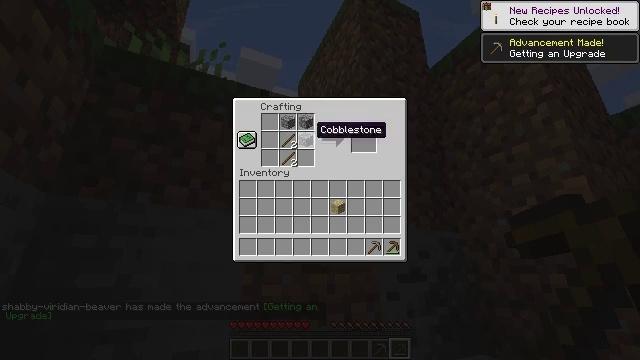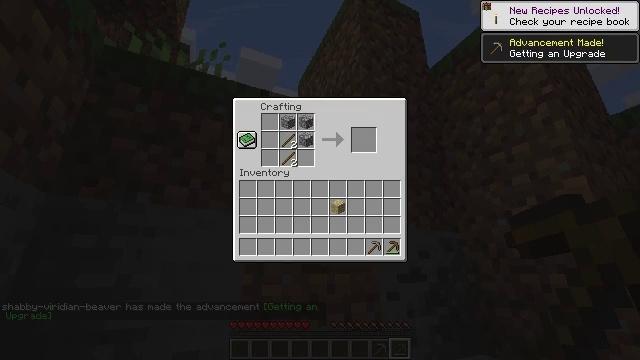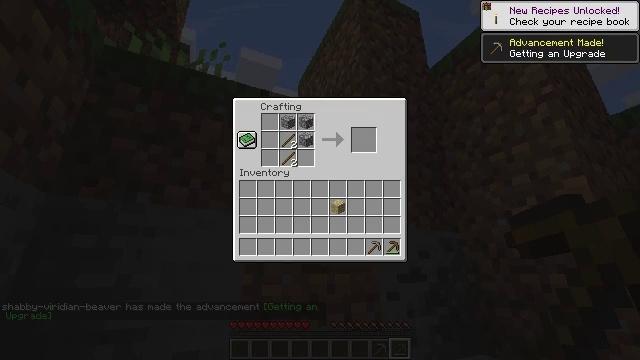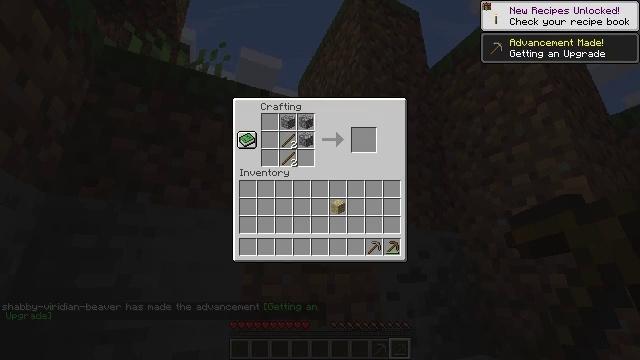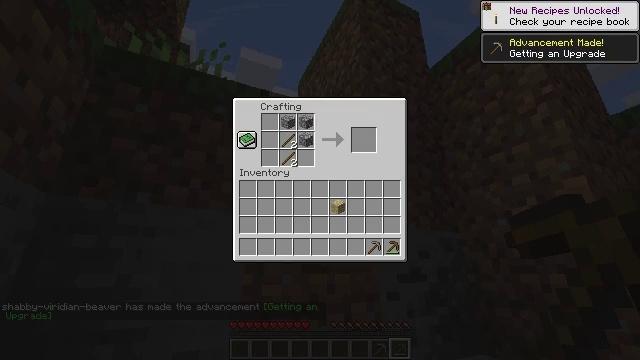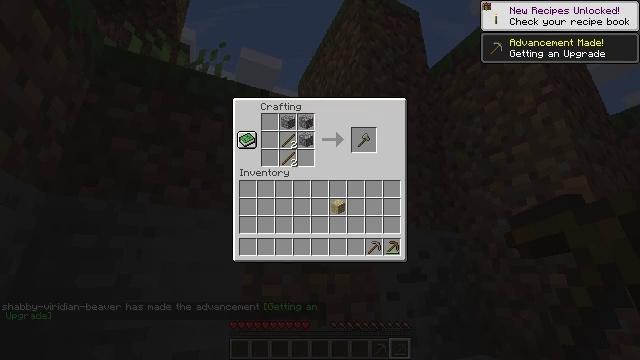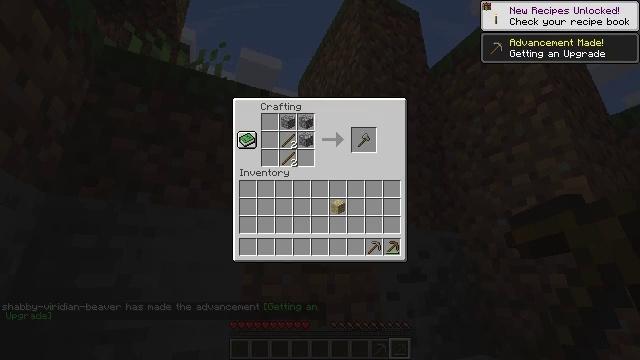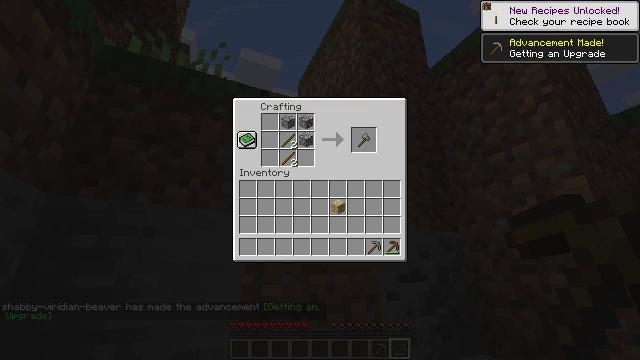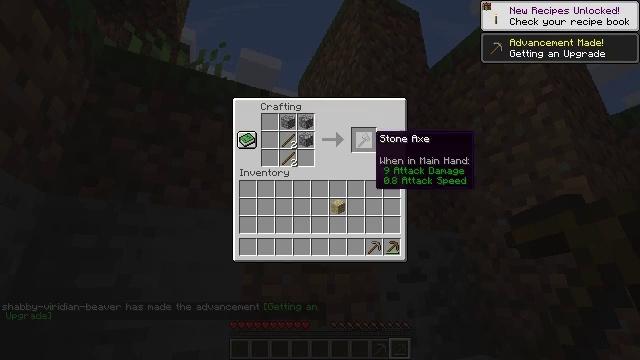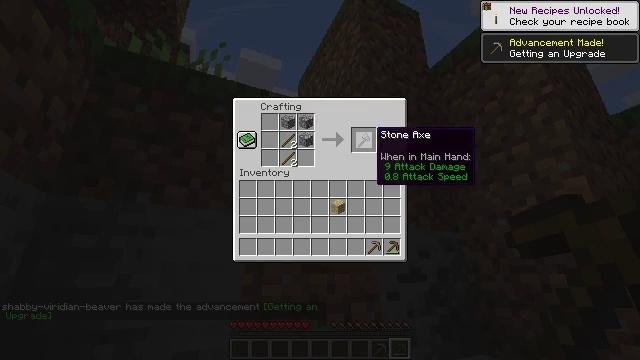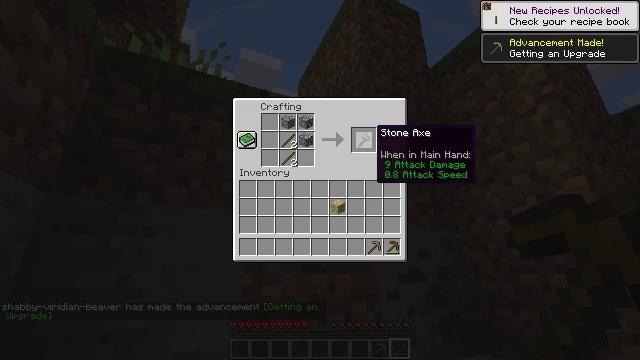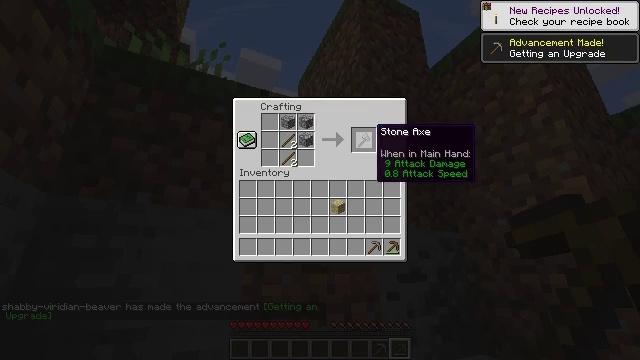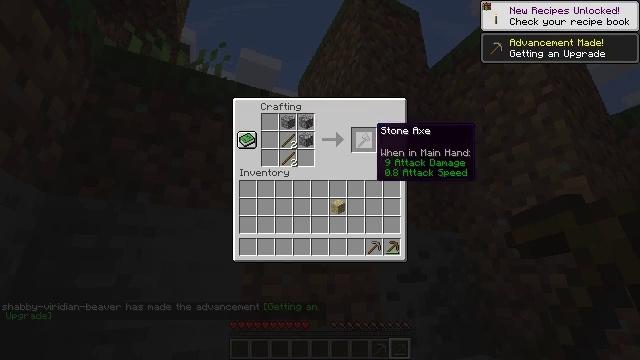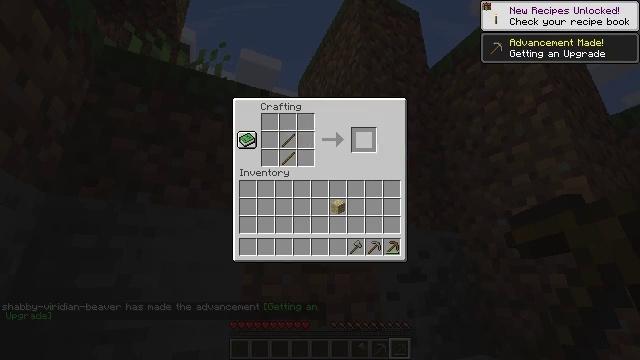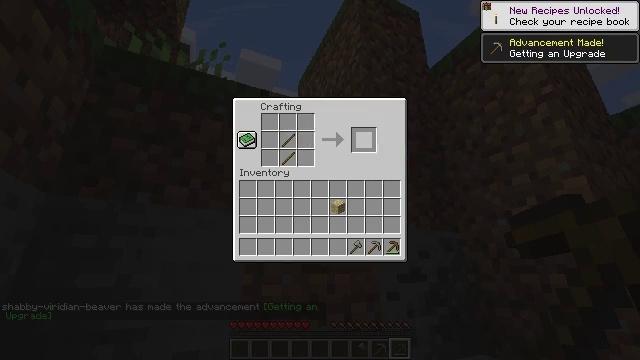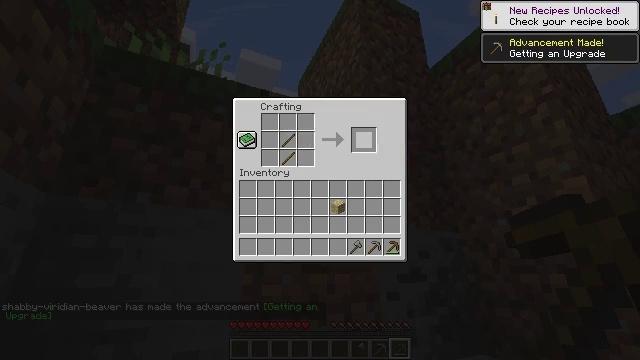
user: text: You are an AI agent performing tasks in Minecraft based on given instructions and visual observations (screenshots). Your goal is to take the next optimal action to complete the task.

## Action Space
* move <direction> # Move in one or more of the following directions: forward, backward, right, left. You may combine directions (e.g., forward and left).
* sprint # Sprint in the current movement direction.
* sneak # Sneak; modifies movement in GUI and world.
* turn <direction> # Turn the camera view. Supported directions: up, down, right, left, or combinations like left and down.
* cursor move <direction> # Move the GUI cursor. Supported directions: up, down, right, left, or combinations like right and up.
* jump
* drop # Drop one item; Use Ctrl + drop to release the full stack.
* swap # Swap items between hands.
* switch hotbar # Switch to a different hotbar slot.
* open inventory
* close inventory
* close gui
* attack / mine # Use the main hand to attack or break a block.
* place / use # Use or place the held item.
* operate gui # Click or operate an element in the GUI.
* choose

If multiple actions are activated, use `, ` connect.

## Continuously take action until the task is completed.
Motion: motion action
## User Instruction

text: Use the crafting table to make a stone axe.
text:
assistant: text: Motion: cursor move right and down
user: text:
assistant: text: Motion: cursor move right
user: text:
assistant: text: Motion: cursor move right
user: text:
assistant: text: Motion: no_op
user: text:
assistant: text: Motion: no_op
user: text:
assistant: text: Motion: no_op
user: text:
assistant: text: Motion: sneak
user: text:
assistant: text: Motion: sneak
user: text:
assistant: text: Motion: sneak
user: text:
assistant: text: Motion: sneak
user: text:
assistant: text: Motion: sneak
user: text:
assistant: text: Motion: sneak
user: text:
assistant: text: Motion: sneak, operate gui
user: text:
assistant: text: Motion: sneak, operate gui
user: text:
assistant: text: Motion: sneak, operate gui
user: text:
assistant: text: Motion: sneak
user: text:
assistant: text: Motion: sneak
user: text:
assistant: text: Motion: sneak